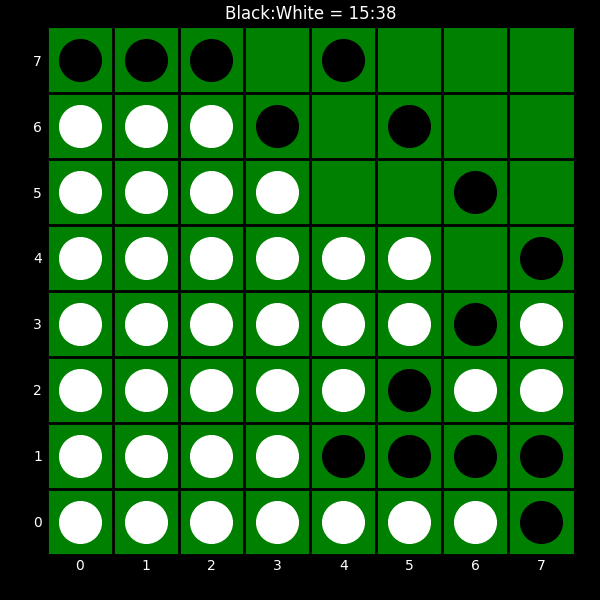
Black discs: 15
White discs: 38